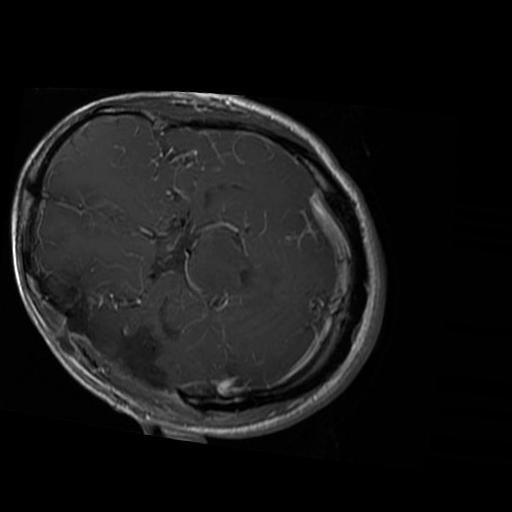
Label: brain_glioma